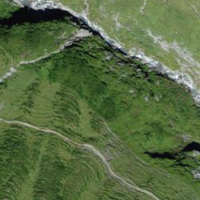
EUNIS habitat code: 26
Species observed at this site:
Campanula barbata